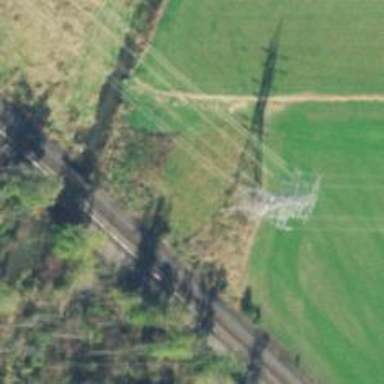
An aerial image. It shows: Lattice structure tower used for power transmission.